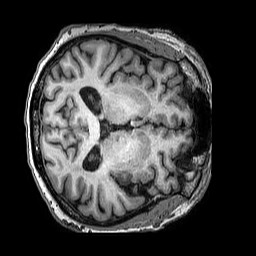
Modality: T1w
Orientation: axial
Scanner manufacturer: philips
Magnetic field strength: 3 T
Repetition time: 0.006882 s
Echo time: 0.003151 s